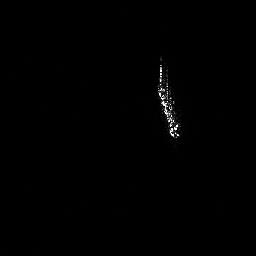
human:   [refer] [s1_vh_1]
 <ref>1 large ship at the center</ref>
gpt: <box>[[59, 20, 71, 53, 0]]</box>